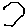
Label: hexagon